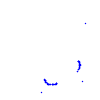
Particle: kaon